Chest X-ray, PA view. Patient: 52 years old, sex F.
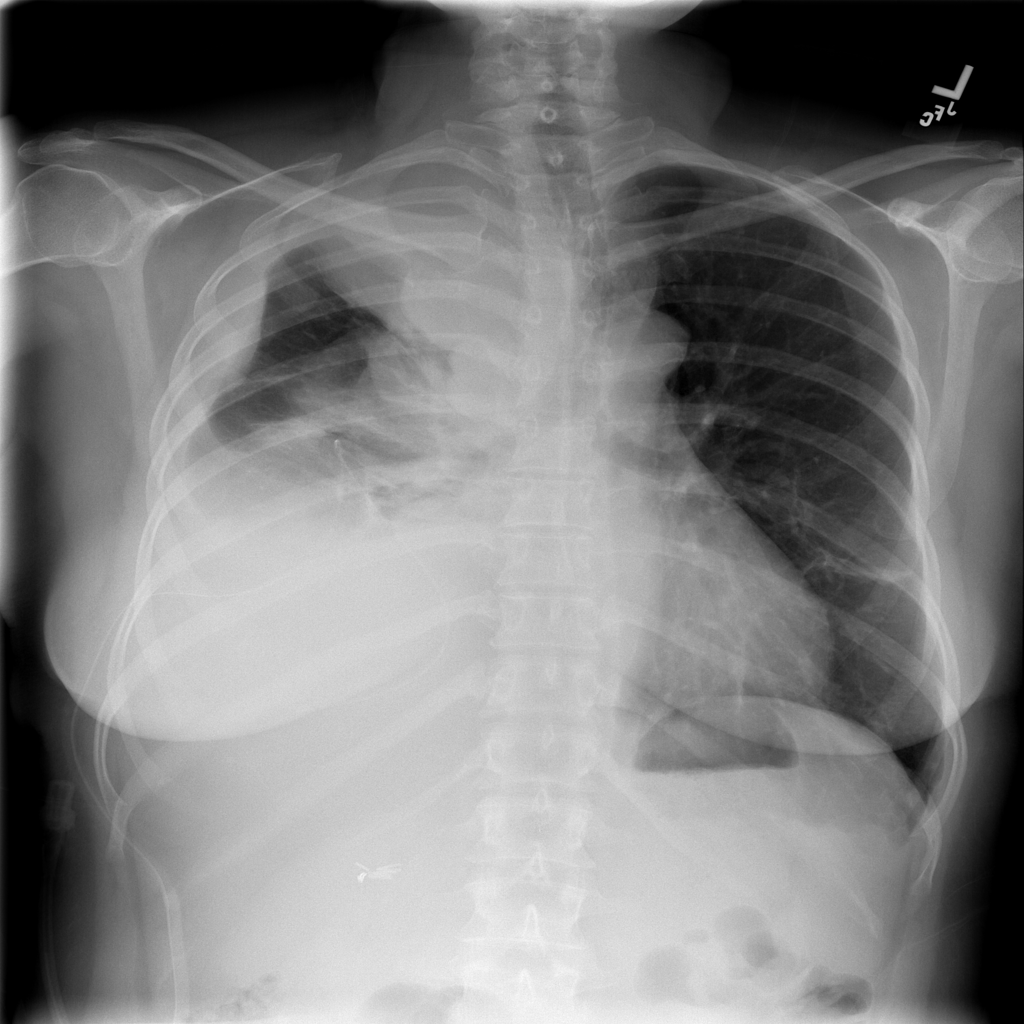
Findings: Mass